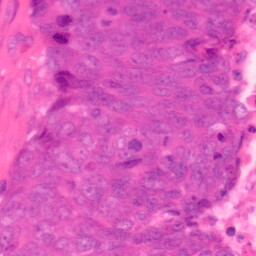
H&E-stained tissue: Colon